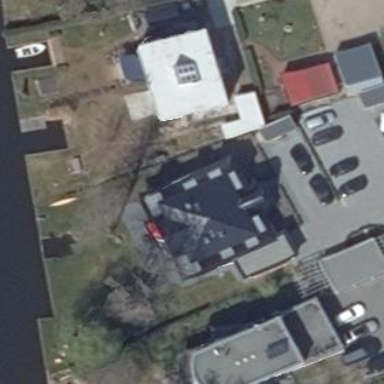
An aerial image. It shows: Beautiful apartment building with mansard roof.